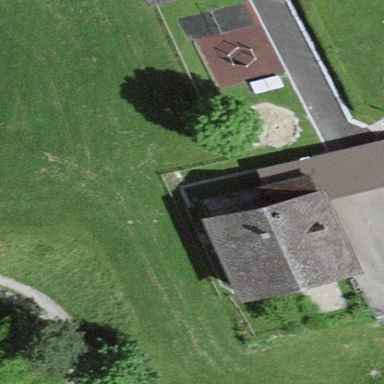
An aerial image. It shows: School building.